Interaction volume radius: 5 \u00c5
Interaction volume height: 20 \u00c5
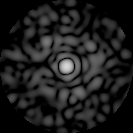
Disorder parameter: 0.8359